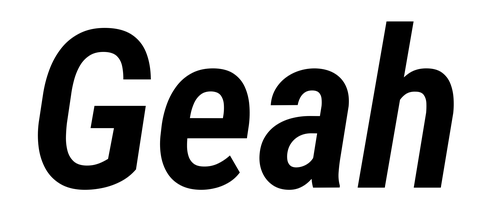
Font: Roboto-Italic_Condensed_SemiBold_Italic